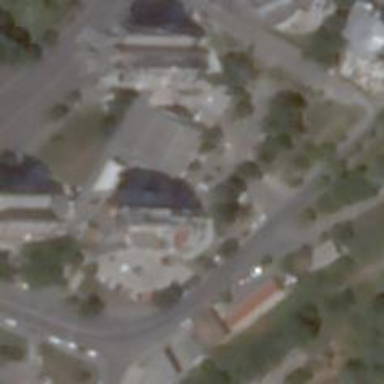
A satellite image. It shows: Office building.